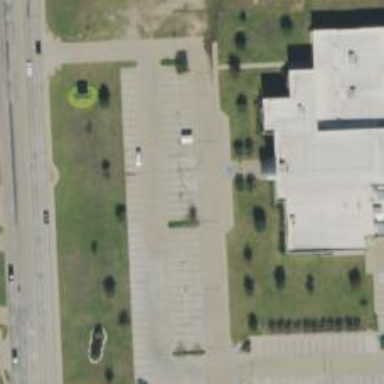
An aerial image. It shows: Parking space.